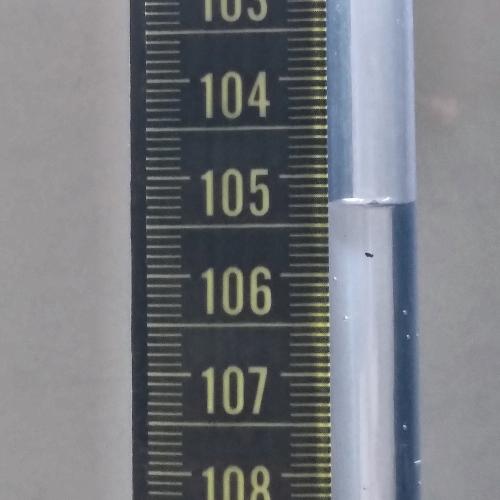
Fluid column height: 105.3 cm